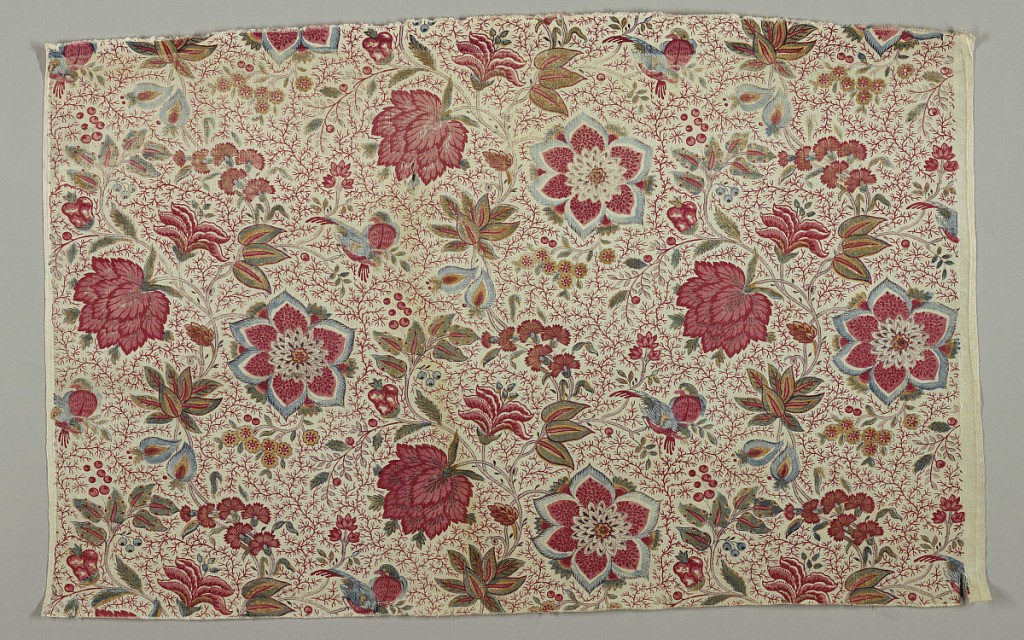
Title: Textile
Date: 1760–70
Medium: linen warp, cotton weft Technique: block printed with blue applied by brush, on plain weave
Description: Exotic blossoms and pairs of birds on a curving vine in reds, blue, green and yellow on an off-white ground, with black outlining. The interstices are filled with fine seaweed-like vine in red. Half drop repeat.